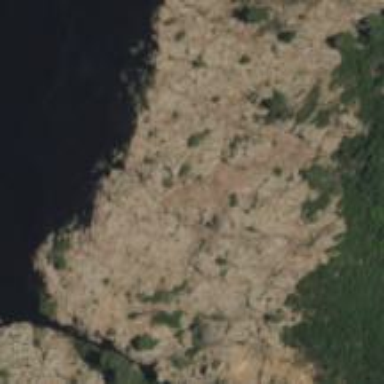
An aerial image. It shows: Natural cliff.